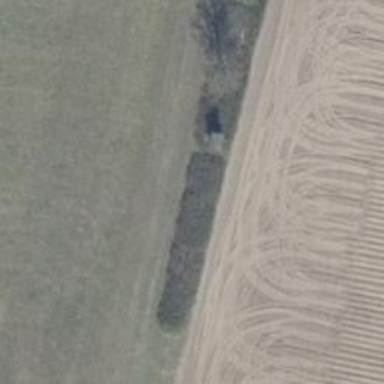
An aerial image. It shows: Hunting stand.